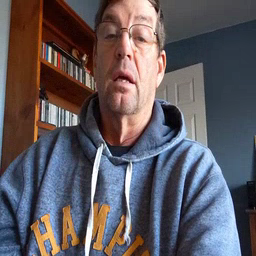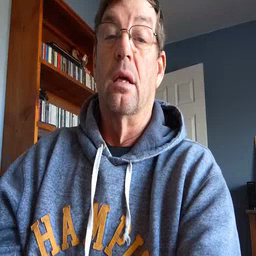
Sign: frenchfries